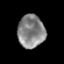
Tissue: prostate
Cell type: T cells
Senescence score: 0.3533
Nuclear area (px): 871
Mean DAPI intensity: 133.814